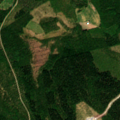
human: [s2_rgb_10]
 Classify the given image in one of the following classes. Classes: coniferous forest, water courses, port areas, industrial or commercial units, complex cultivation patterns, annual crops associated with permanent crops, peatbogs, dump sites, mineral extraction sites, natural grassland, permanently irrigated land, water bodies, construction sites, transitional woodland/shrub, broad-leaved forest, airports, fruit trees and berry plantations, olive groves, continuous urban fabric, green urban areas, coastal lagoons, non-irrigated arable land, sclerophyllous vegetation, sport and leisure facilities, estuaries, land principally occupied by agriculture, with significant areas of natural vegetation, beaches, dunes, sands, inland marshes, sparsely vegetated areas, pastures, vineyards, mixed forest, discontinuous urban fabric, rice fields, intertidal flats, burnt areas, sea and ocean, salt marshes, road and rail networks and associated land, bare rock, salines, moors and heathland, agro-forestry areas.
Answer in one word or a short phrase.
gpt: coniferous forest, mixed forest, transitional woodland/shrub